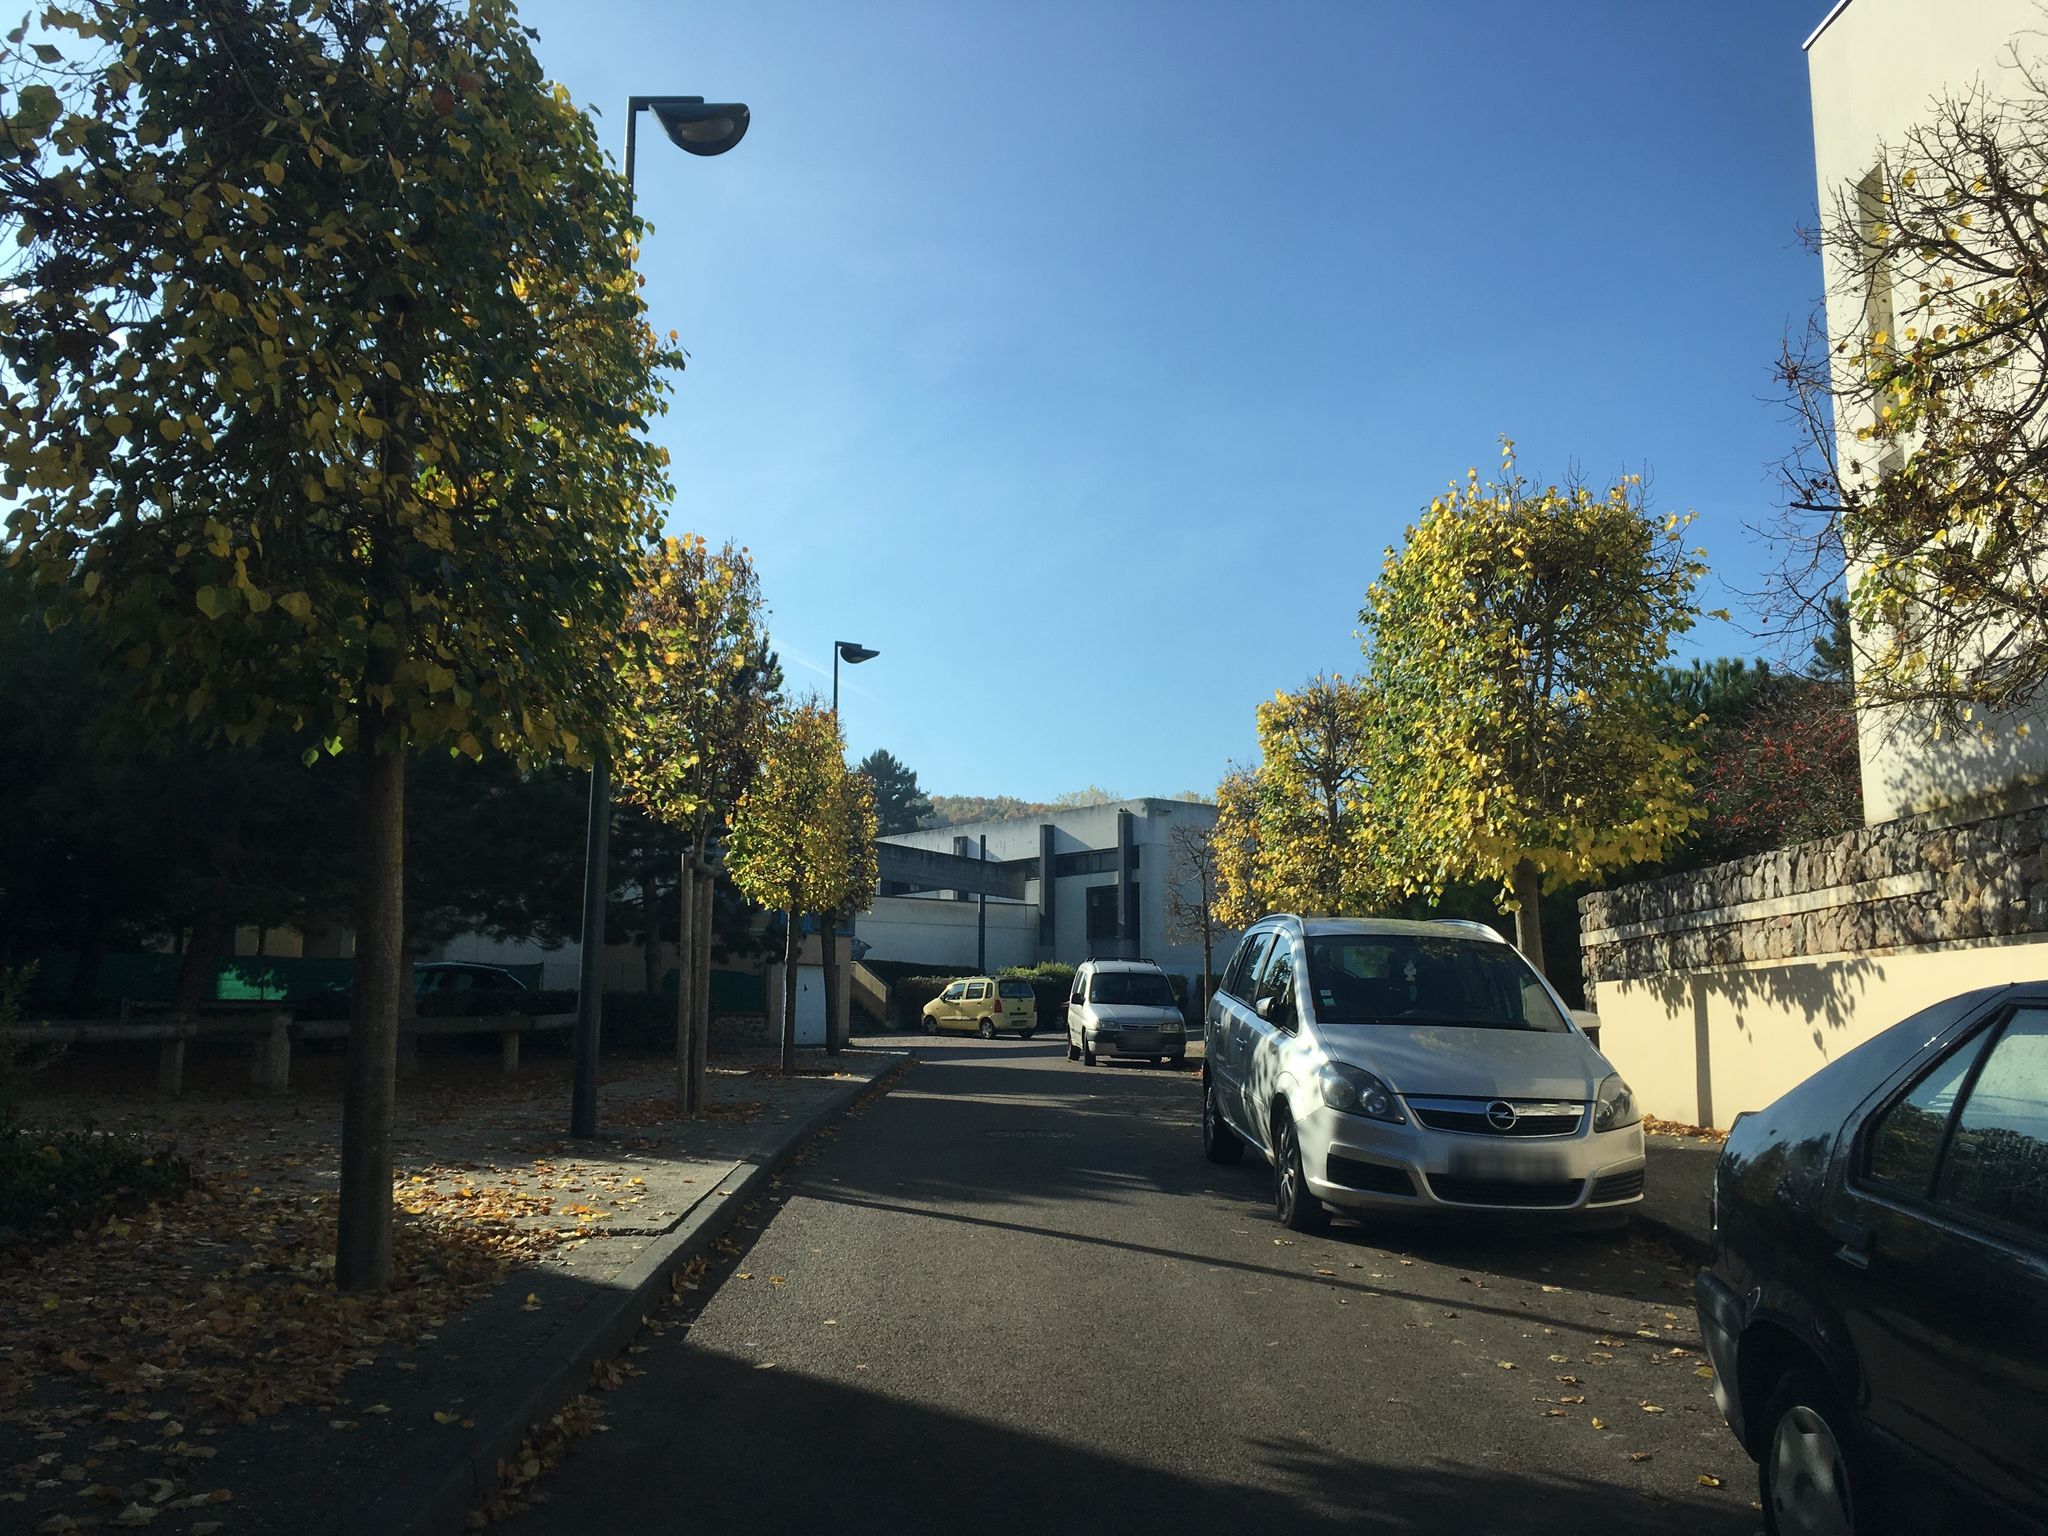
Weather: clear
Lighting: day
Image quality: good
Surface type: walking surface
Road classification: service, unclassified
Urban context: dense urban cluster
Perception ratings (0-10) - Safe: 1.55, Lively: 6.71, Beautiful: 6.91, Boring: 3.7, Depressing: 3.72, Wealthy: 3.57